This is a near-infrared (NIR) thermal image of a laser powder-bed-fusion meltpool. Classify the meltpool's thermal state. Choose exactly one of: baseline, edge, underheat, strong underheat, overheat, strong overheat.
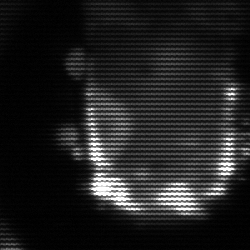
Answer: baseline